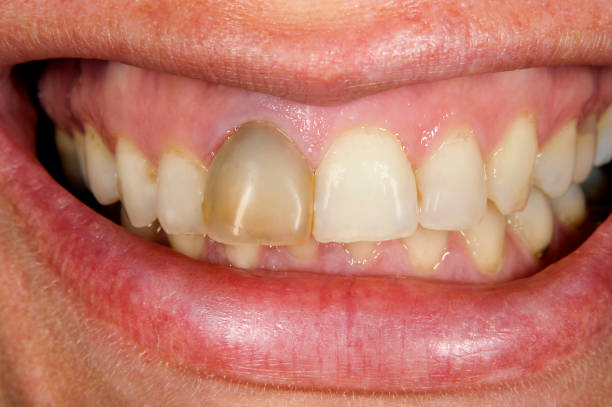
Condition: Gingivitis